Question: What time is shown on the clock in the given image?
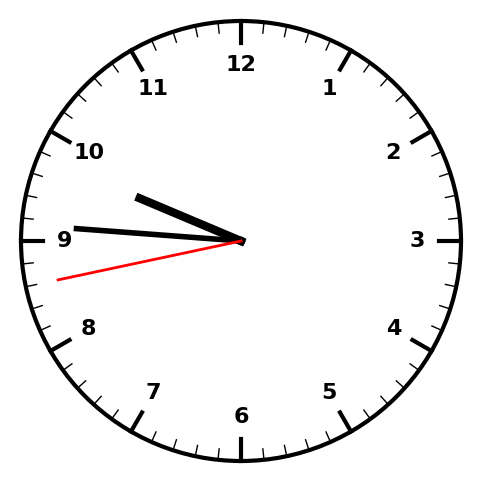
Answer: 09:45:43